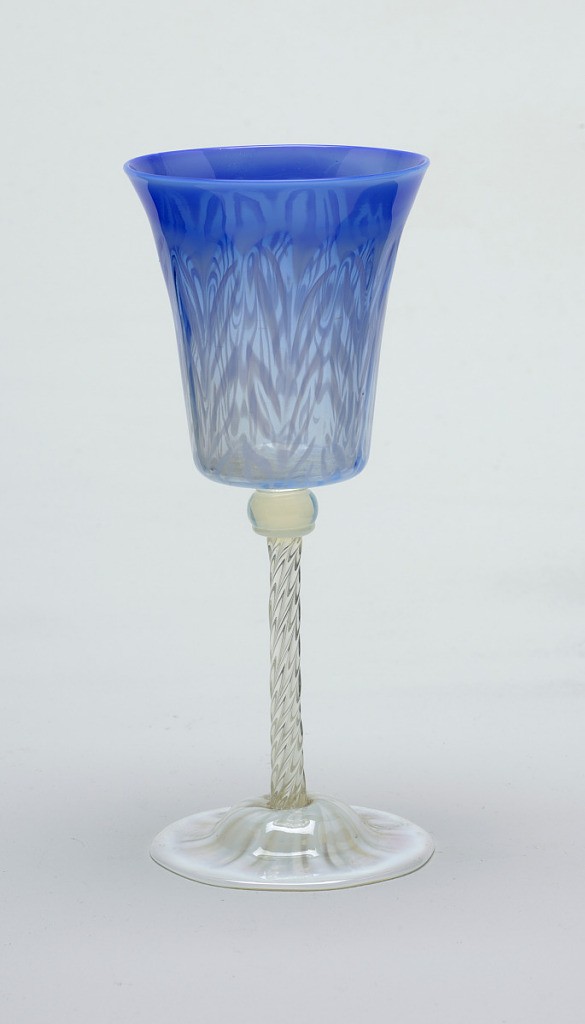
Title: Goblet
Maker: Louis Comfort Tiffany, American, 1848–1933
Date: ca. 1900
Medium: Favrile glass
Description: a&c) Inverted bell-shaped cups with deep blue upper portion and milky blue-white rims shading into clear glass; domed foot with white rim and eight white tapered pinwheel forms radiating form base of stems. b) The same except that milky blue-white forms more definite frame around leaf pattern on cup and arched foot is almost fully covered by whitish pinwheel design.